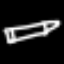
Label: pencil